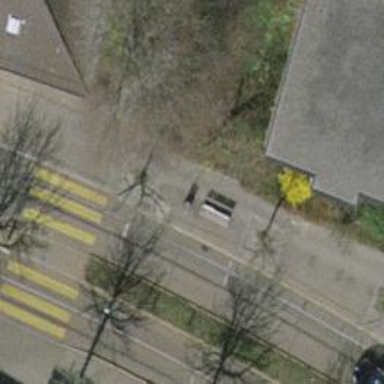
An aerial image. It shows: Bench.